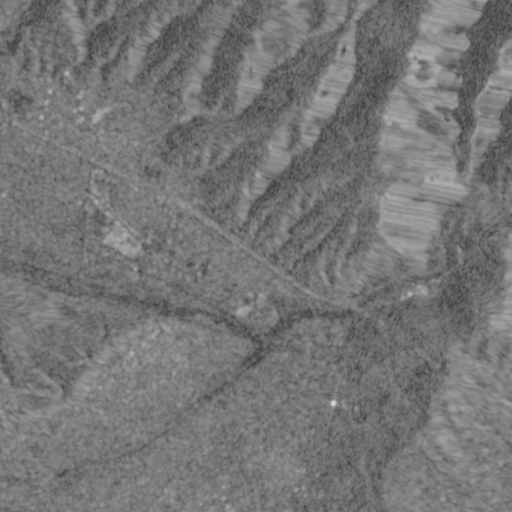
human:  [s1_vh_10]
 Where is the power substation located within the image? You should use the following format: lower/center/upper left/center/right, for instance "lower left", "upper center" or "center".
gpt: The power substation is located in the center of the image.
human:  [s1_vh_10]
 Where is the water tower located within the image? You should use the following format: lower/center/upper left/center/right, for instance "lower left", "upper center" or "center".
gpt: The water tower is located in the upper left of the image.
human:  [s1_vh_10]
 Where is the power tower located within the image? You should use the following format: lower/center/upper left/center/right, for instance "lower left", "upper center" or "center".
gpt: There is no power tower in the image.

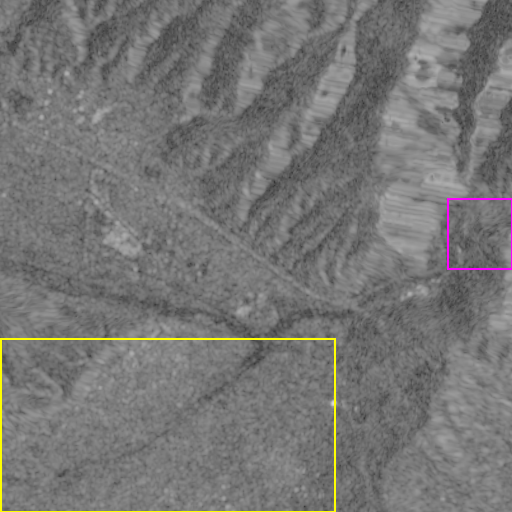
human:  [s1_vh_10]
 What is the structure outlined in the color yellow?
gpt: The structure outlined in yellow is a crop field.
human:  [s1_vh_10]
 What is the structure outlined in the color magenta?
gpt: The structure outlined in magenta is a quarry.
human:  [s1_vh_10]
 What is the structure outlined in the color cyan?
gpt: There is no cyan outline.